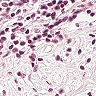
Metastatic tissue present: no